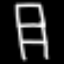
Label: chair